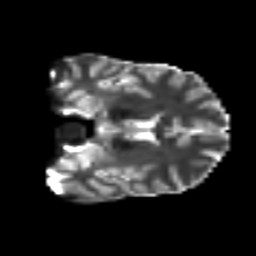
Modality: T2w
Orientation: coronal
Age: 25
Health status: ill
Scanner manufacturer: philips
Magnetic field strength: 3 T
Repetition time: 9 s
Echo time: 0.127 s